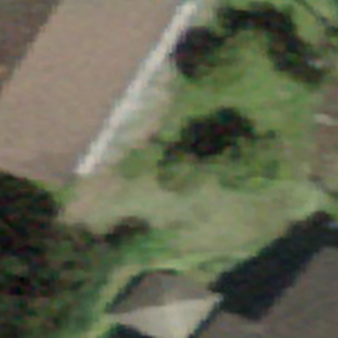
Label: other